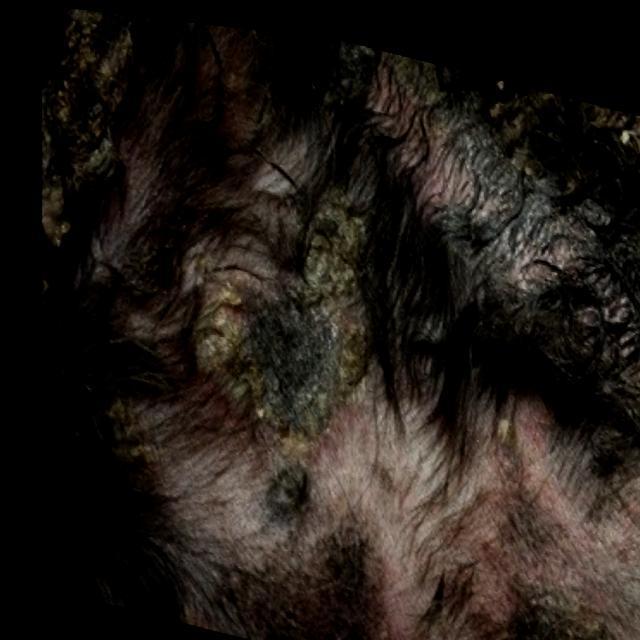
Canine dermatitis — inflammation of the skin presenting with erythema, pruritus, papules, and excoriation. May be allergic, contact, or atopic in origin.